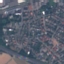
Land use / land cover class: Residential